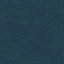
Label: Forest